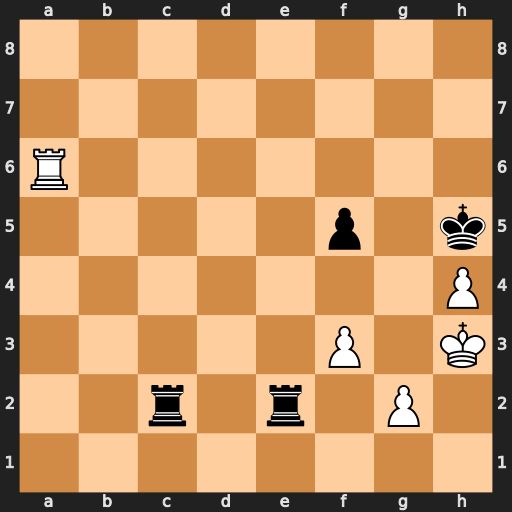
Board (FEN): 8/8/R7/5p1k/7P/5P1K/2r1r1P1/8
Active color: w
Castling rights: -
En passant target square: -
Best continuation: g4+ fxg4+ fxg4#